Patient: sex M, age 58
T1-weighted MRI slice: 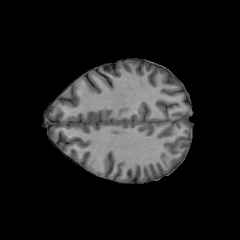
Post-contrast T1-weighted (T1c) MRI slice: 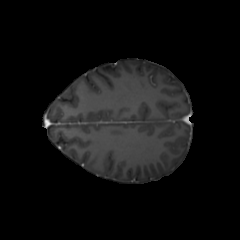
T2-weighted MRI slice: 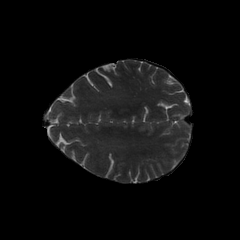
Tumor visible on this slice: no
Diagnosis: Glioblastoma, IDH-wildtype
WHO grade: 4